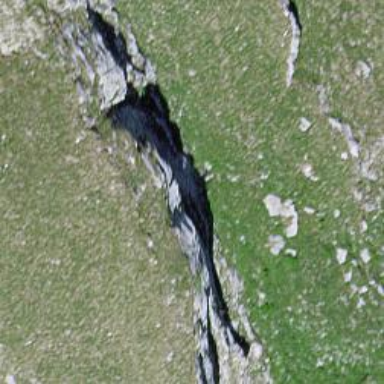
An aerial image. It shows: Natural cliff.